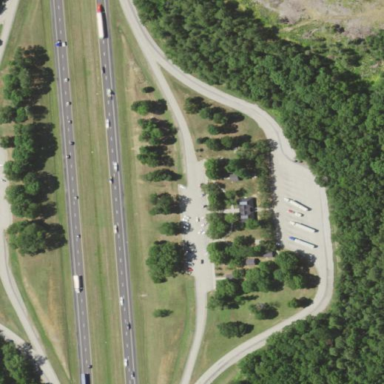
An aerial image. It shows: Rest area on the road.